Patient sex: M
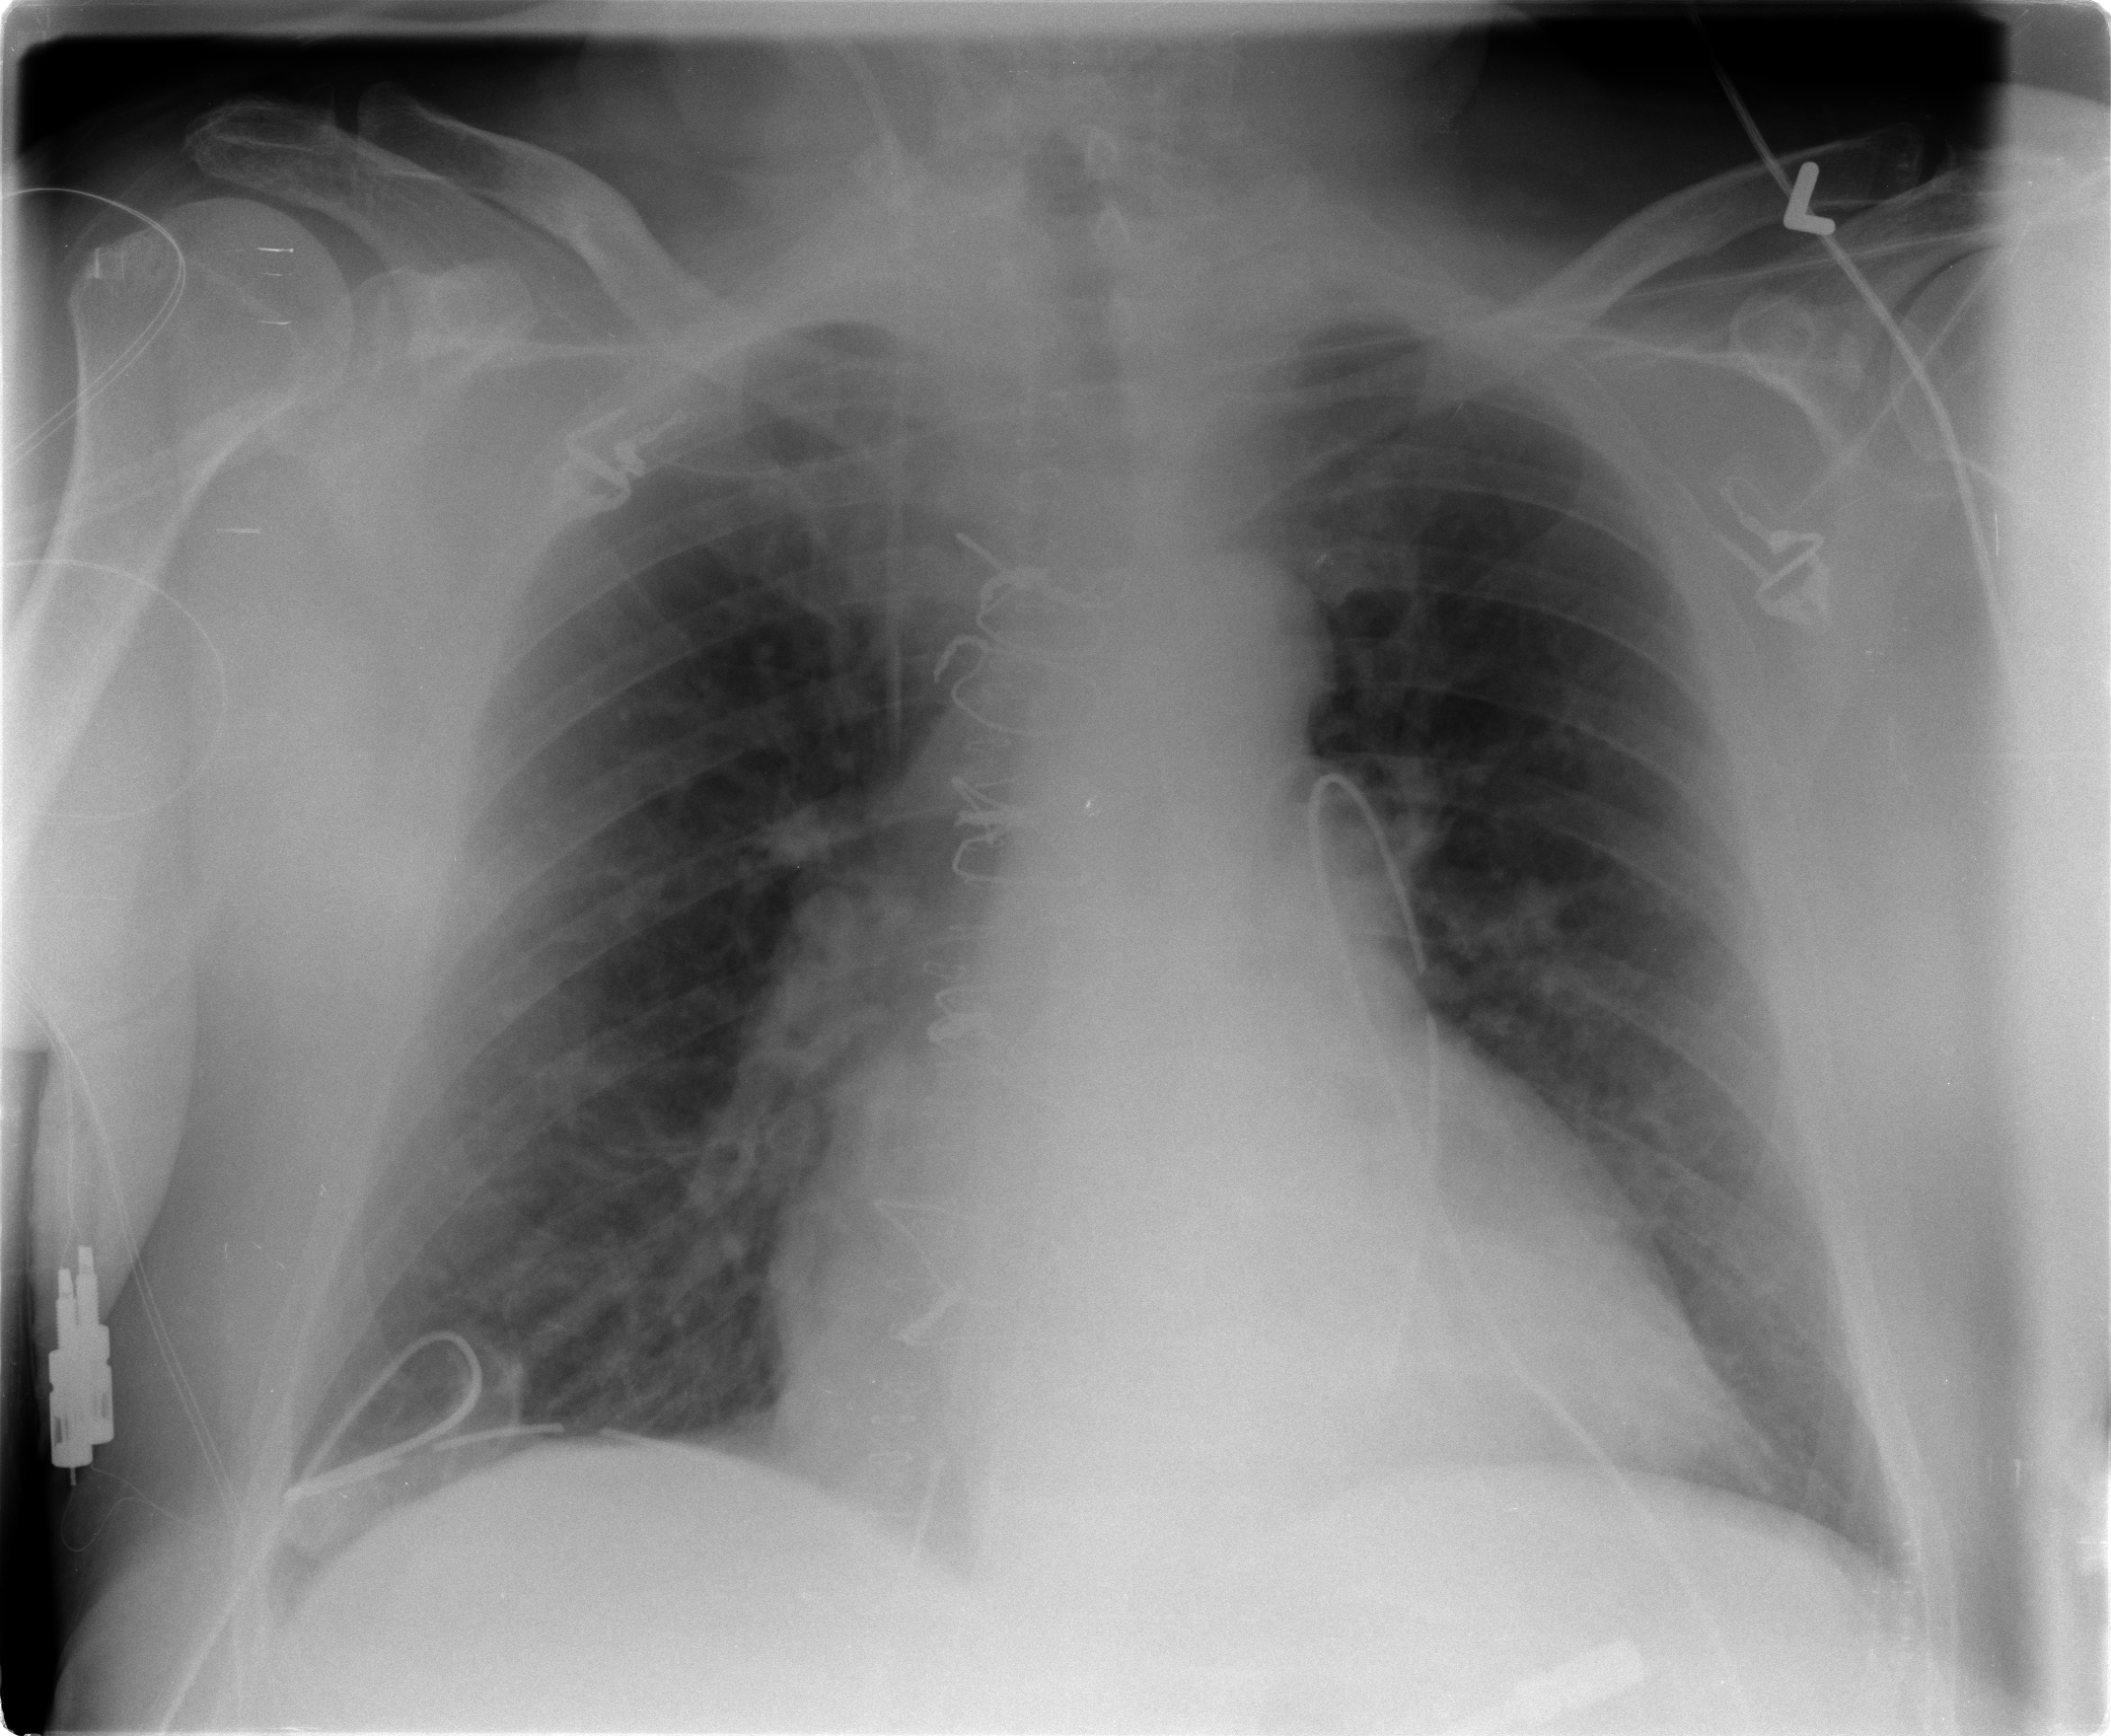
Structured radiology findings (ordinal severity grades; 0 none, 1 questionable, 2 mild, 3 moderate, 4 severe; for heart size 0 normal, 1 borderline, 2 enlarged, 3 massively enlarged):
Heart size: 1
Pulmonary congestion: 1
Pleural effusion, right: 0
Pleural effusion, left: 0
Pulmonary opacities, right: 0
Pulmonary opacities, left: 0
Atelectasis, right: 1
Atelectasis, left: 0